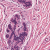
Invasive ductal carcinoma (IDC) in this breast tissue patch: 0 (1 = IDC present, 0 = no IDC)